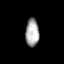
Tissue: lung
Cell type: Fibroblasts
Senescence score: 0.6514
Nuclear area (px): 365
Mean DAPI intensity: 169.299